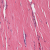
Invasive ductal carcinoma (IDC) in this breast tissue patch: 0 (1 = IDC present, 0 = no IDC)